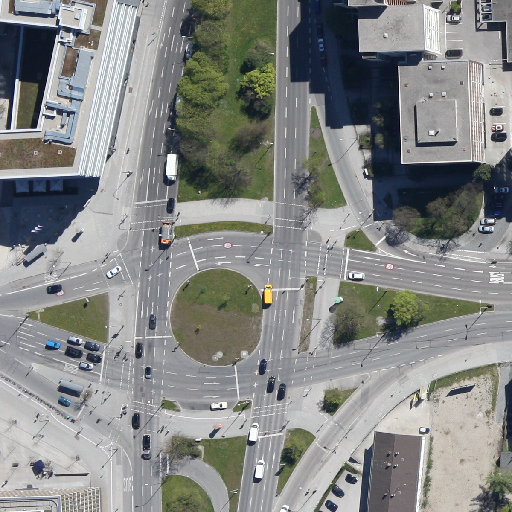
Referring expression: sidewalk